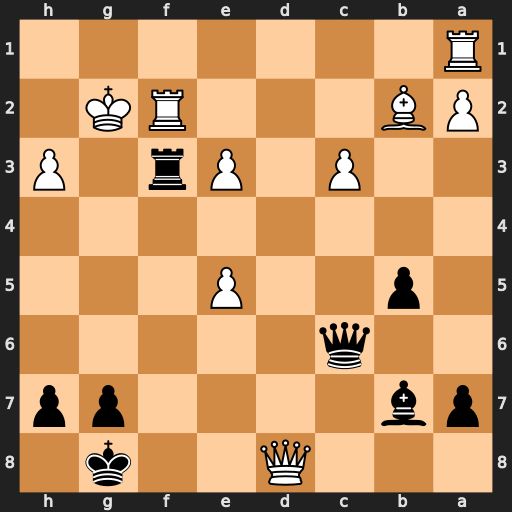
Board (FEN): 3Q2k1/pb4pp/2q5/1p2P3/8/2P1Pr1P/PB3RK1/R7
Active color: b
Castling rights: -
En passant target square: -
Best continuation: Rf8+ Kh2 Rxd8